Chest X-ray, PA view. Patient: 30 years old, sex F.
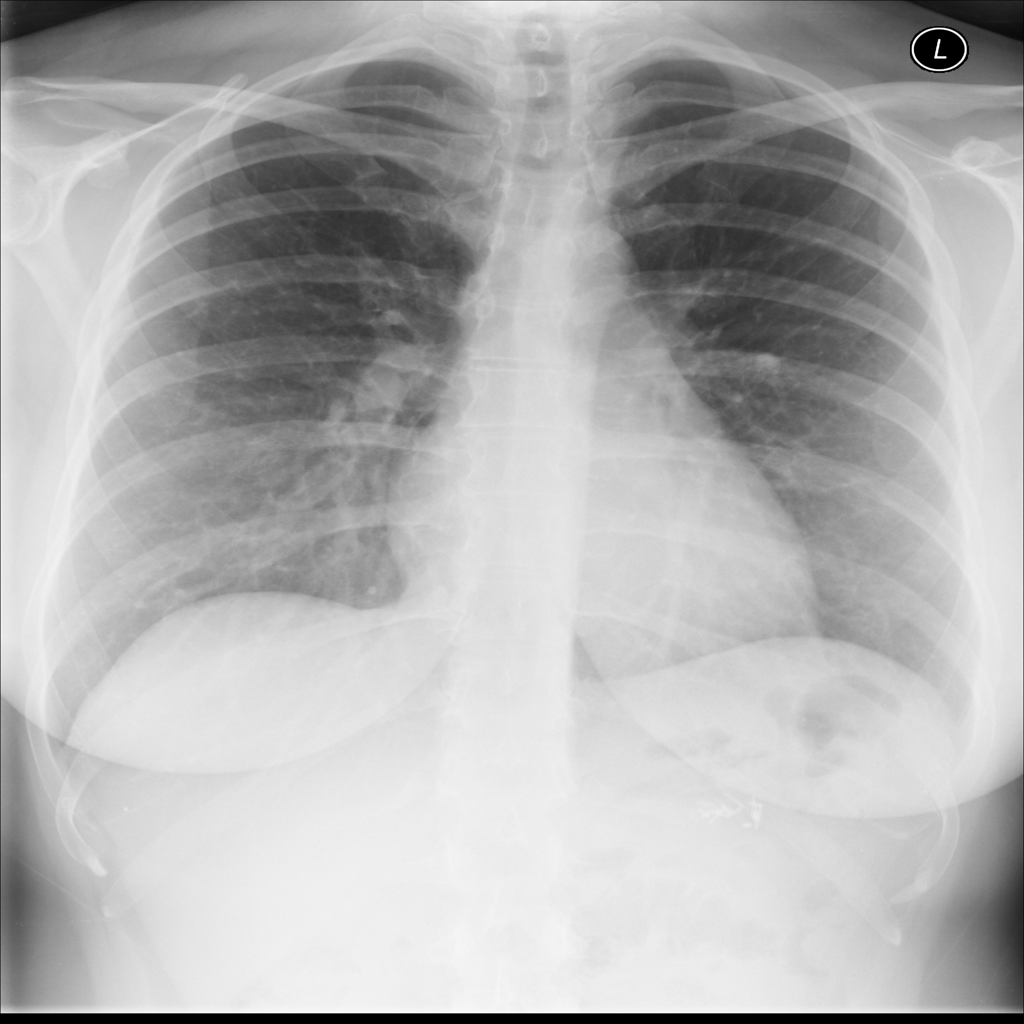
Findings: No Finding